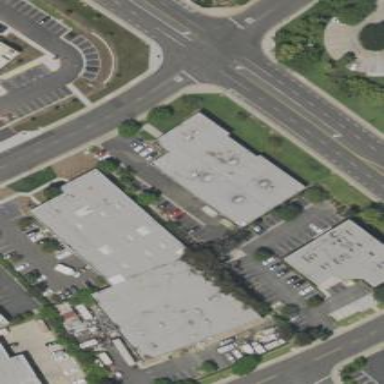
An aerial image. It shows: Commercial building.